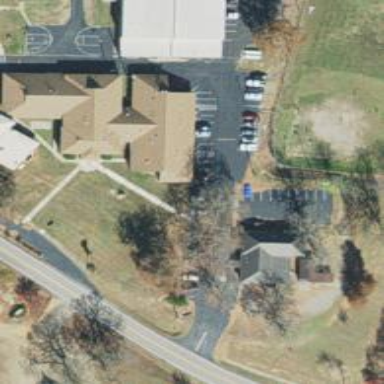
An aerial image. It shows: School.